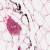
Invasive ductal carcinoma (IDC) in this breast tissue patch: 0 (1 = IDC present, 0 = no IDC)